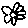
Label: flower